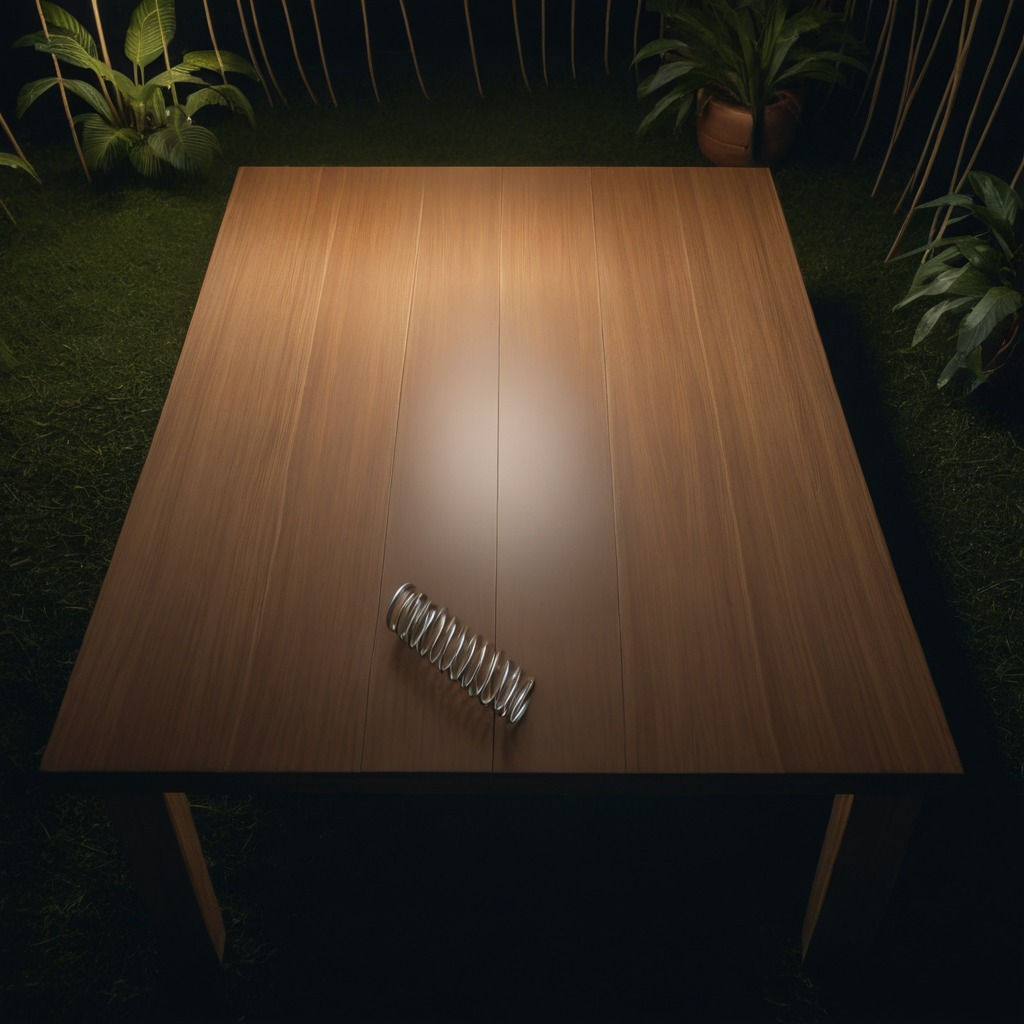
A coiled metal spring lies on the wooden table inside a jungle field workshop tent at night.